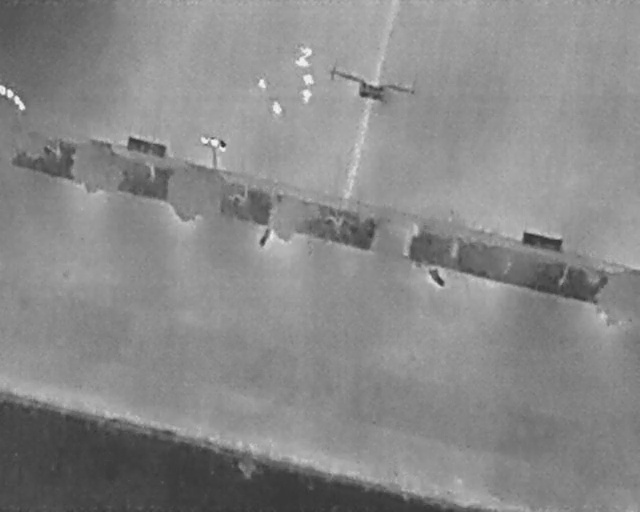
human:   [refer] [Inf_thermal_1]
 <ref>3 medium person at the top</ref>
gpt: <box>[[42, 19, 44, 22, 2], [46, 17, 48, 19, 2], [46, 8, 48, 11, 2]]</box>

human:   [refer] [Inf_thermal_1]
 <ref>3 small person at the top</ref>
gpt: <box>[[40, 15, 41, 17, 2], [46, 10, 48, 13, 2], [47, 14, 49, 16, 2]]</box>